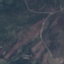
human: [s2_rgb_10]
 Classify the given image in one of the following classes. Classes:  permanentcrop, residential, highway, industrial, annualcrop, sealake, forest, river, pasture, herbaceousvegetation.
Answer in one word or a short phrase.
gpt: HerbaceousVegetation